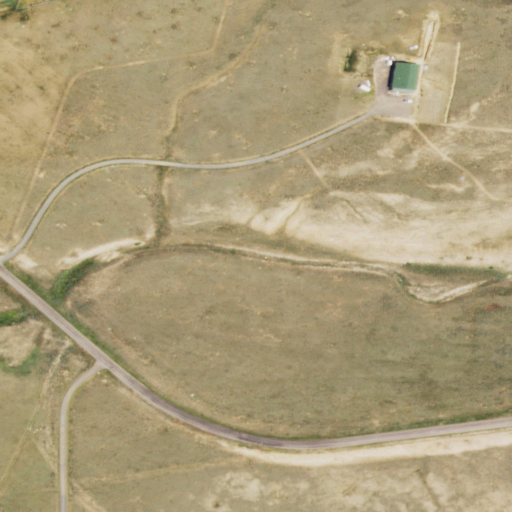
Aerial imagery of valley in Wyoming named Roger Canyon containing grassland, shrub, and open development